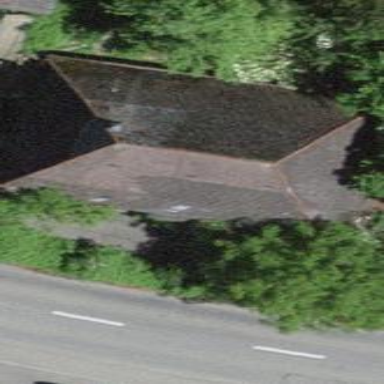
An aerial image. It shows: Farm building.